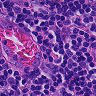
Metastatic tissue present: no